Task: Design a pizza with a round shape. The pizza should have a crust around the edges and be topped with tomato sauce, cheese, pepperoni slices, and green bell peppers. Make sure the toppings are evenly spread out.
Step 527:
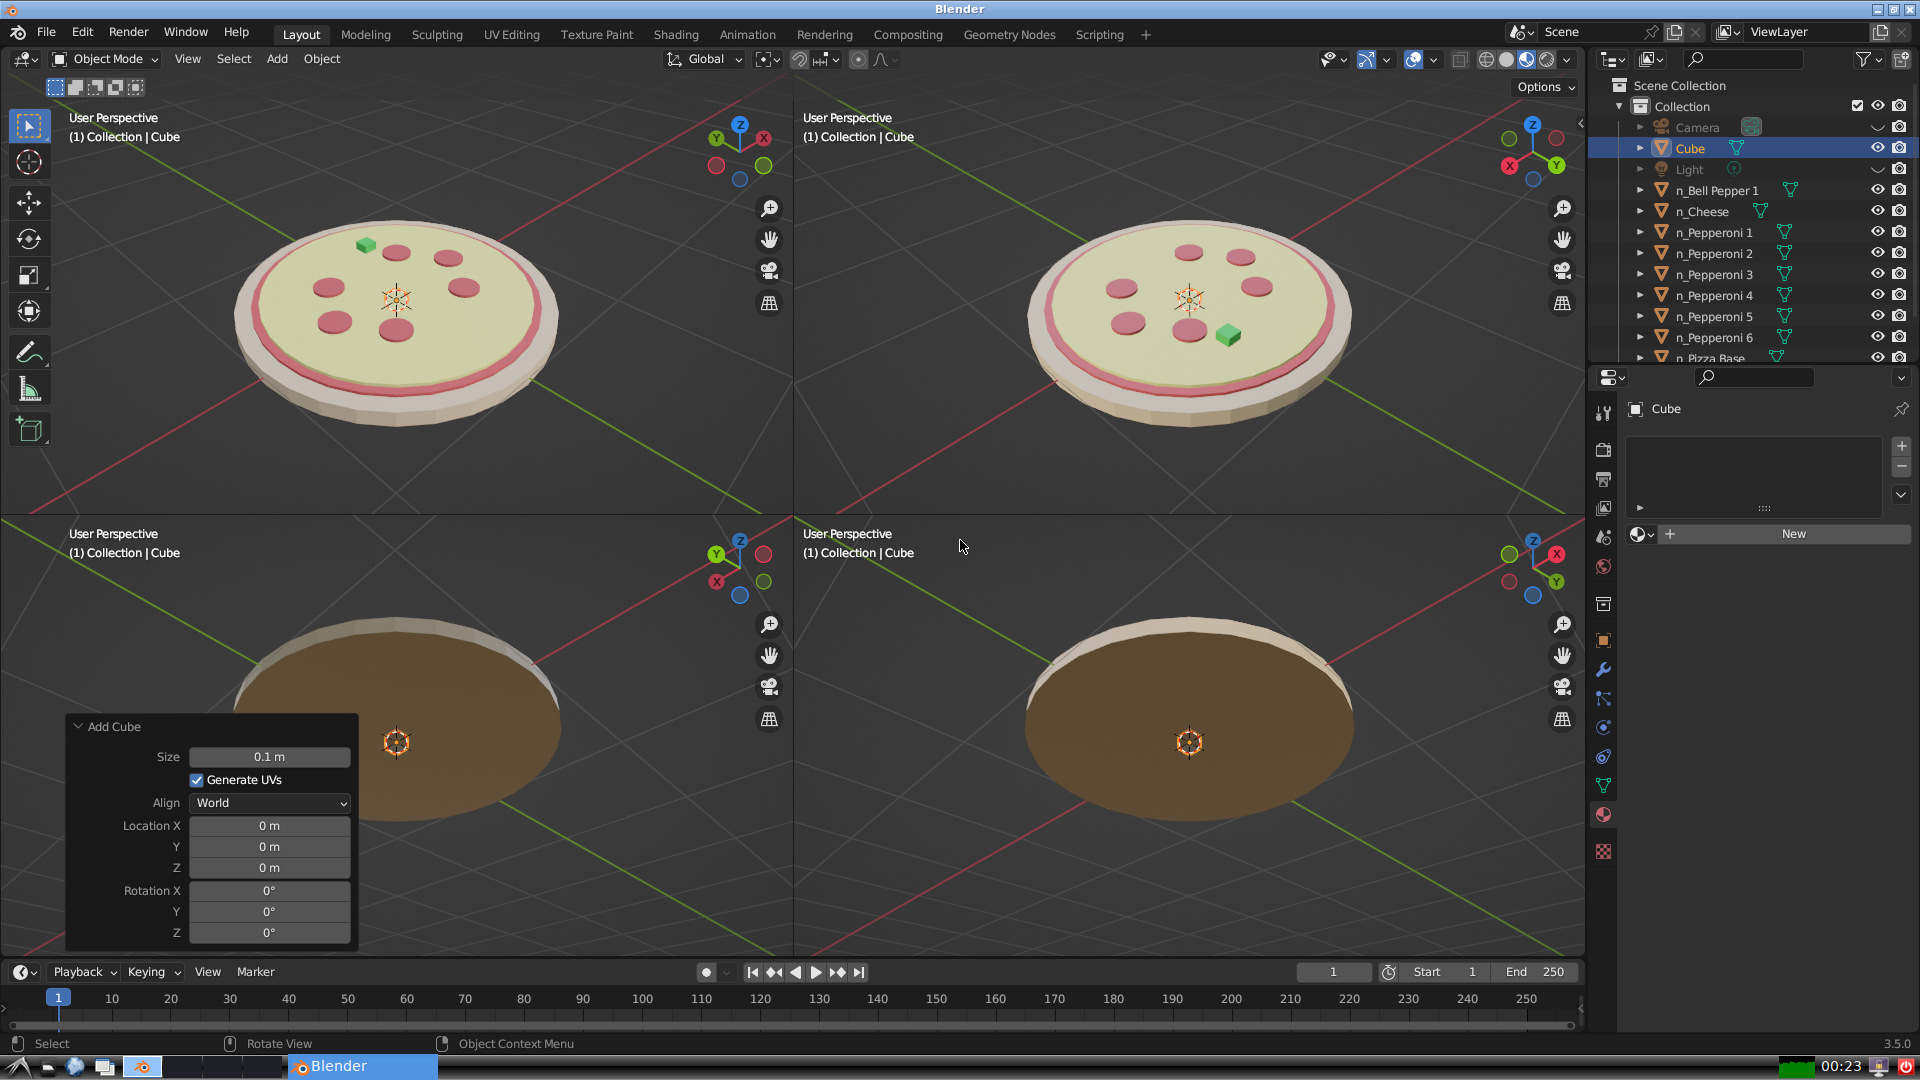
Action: {"mouse_move": [270, 826]}